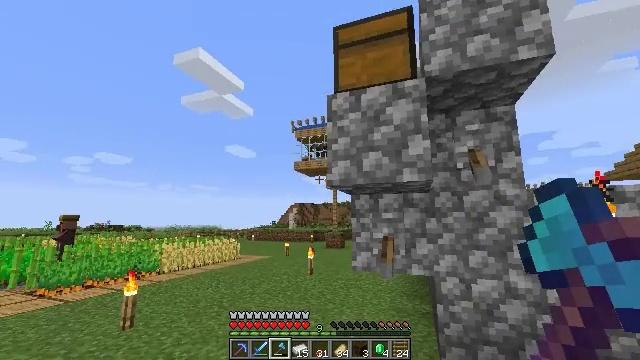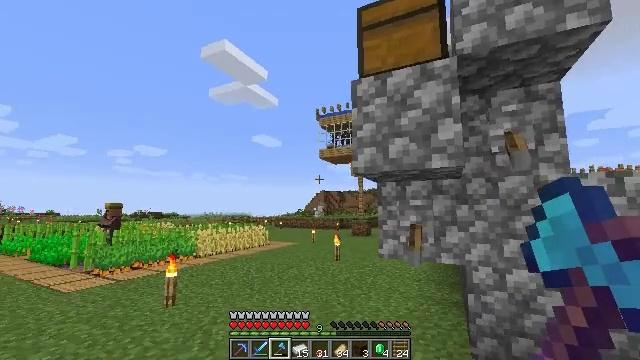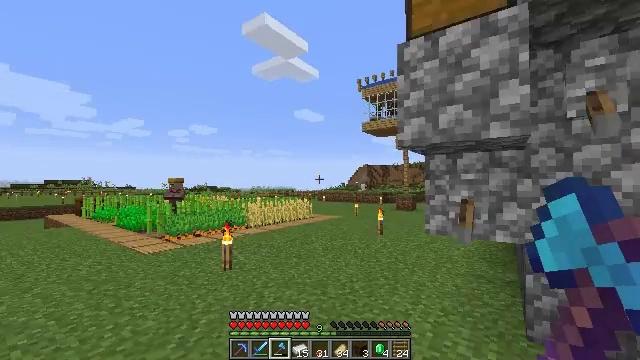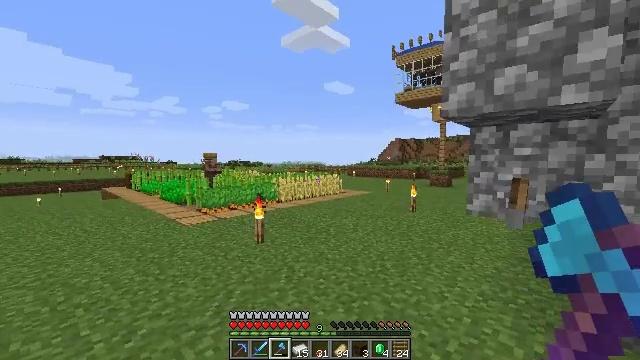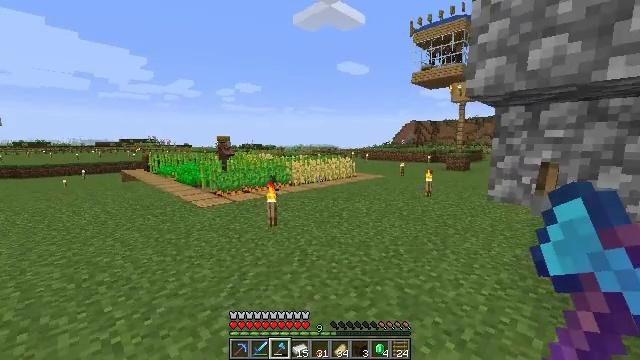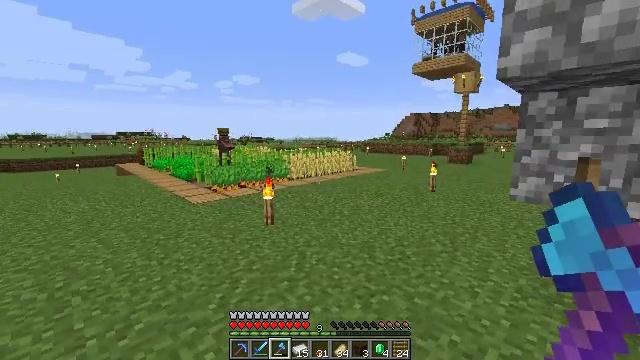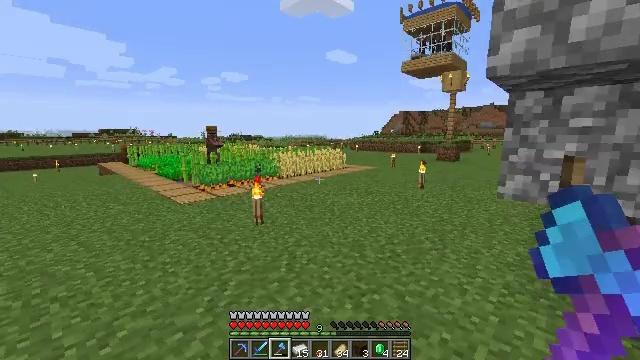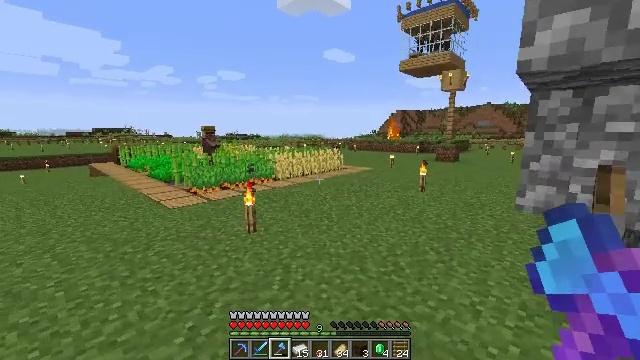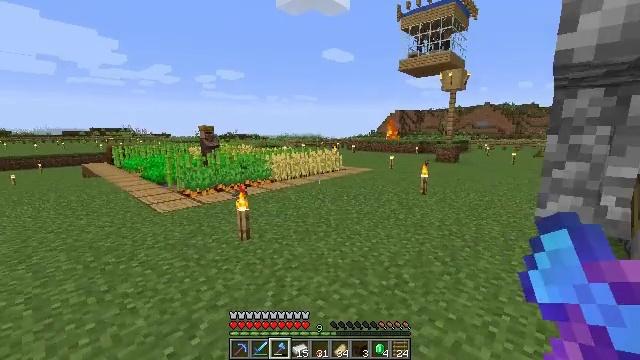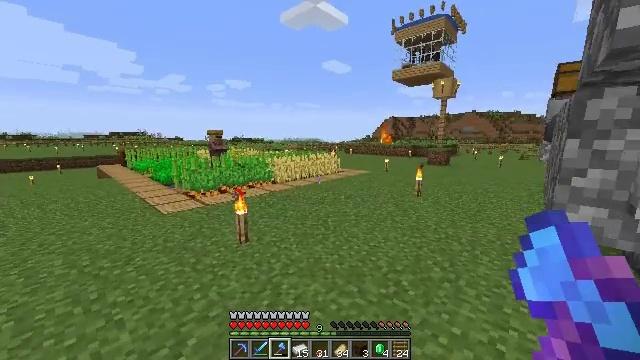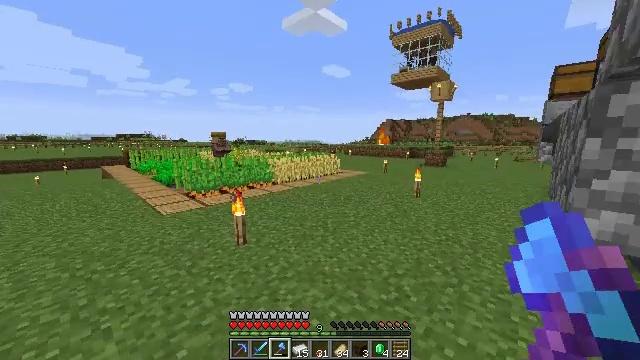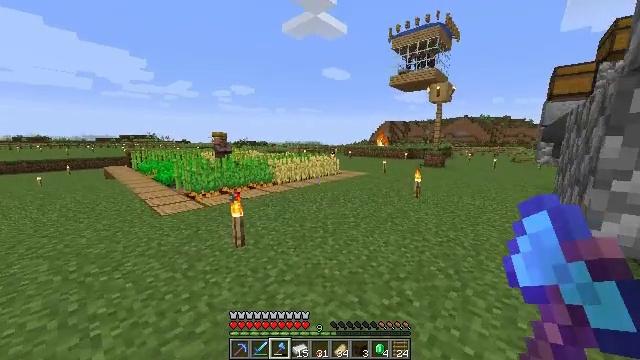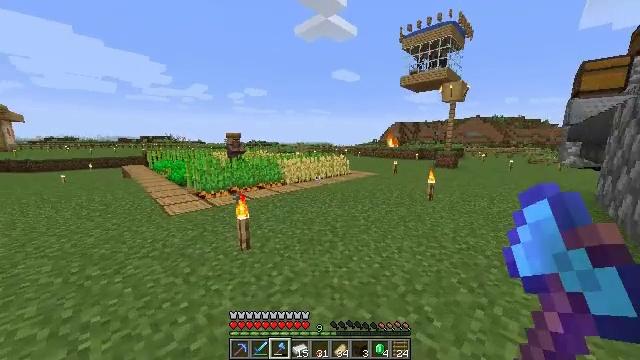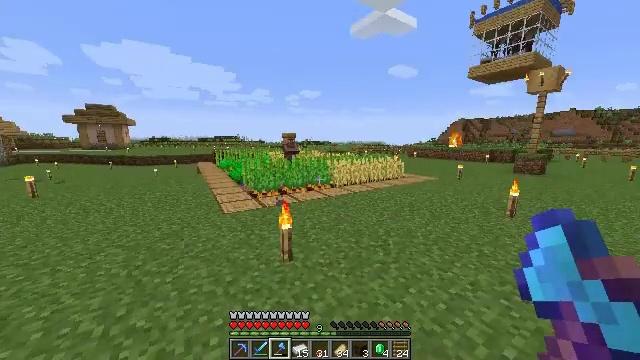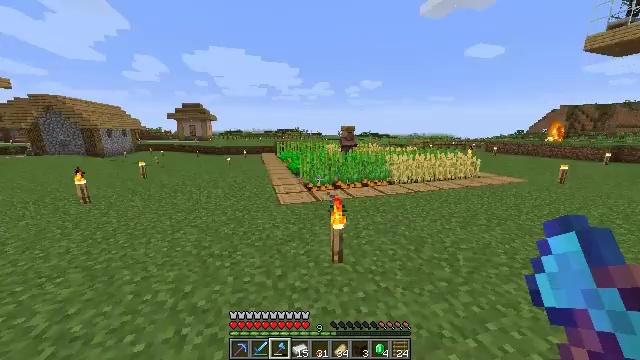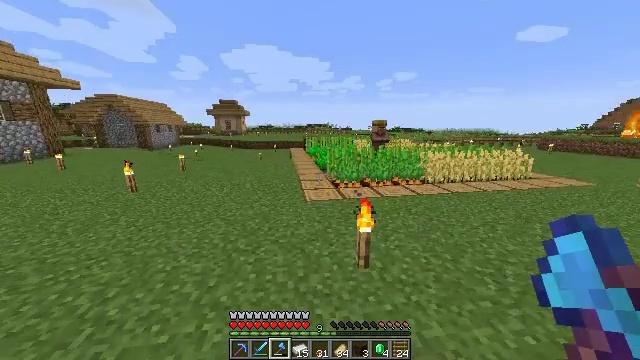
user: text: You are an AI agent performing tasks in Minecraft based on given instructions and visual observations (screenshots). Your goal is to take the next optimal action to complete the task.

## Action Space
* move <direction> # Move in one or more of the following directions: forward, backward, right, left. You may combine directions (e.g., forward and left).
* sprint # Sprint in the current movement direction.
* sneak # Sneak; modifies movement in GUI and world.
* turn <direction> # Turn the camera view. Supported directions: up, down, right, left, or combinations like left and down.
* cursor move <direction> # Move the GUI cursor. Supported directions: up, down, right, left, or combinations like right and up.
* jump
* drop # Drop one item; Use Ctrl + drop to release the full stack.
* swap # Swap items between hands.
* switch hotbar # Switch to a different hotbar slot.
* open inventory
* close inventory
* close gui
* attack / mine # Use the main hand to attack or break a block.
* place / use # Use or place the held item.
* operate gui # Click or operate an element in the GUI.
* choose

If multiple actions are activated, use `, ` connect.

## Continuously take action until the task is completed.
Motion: motion action
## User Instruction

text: Open the furnace and craft a green dye.
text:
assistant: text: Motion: turn left and down
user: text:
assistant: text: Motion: move forward, turn left and down
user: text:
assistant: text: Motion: move forward, turn left and down
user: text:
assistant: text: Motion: move forward, turn left and down
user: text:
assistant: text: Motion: move forward, turn down
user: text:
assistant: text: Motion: move forward, turn right
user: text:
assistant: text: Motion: move forward
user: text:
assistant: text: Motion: move forward, sprint
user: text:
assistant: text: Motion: move forward, sprint
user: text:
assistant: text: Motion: move forward, sprint
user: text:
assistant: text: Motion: move forward, sprint
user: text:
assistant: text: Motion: move forward, turn left
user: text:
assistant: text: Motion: move forward, turn left
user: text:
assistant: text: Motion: move forward, sprint, turn left and down
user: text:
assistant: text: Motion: move forward, sprint, turn left and down
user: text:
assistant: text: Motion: move forward, sprint, turn left
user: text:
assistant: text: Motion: move forward
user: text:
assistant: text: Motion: move forward
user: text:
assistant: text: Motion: move forward, turn right
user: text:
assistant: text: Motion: move forward, sprint, turn right
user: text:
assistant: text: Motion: move forward, sprint, turn right
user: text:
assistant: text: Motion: move forward, sprint, turn right
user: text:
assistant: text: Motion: move forward, sprint, turn right
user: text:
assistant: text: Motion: move forward, turn right
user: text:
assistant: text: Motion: move forward, turn right
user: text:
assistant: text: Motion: move forward, sprint, turn right
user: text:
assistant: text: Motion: move forward, sprint, turn right
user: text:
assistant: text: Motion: move forward, sprint
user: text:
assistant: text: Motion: move forward, sprint
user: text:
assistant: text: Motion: move forward